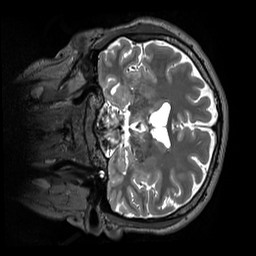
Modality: T2w
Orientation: coronal
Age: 24
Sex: male
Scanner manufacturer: siemens
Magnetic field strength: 3 T
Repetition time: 3.2 s
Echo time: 0.412 s